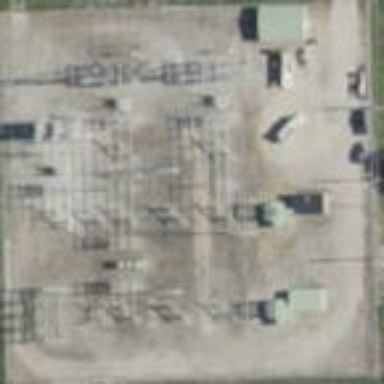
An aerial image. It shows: Distribution level power substation surrounded by fence.